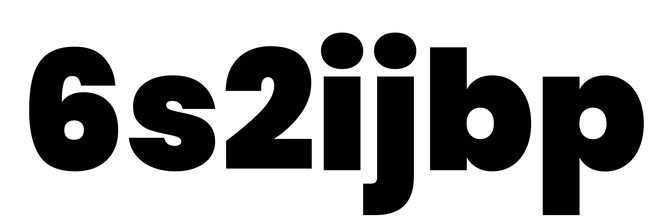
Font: Poppins-Black